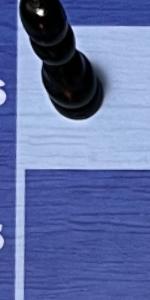
Label: Empty